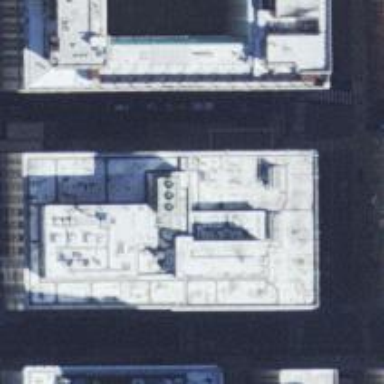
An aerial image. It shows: Government office building.